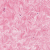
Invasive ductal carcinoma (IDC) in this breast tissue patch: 0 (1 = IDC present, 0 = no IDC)